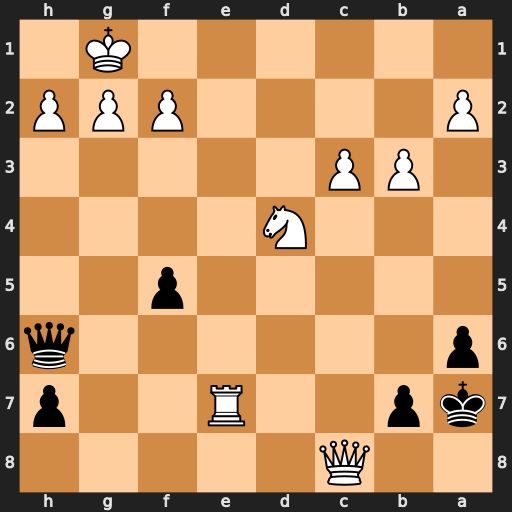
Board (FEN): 2Q5/kp2R2p/p6q/5p2/3N4/1PP5/P4PPP/6K1
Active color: b
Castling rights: -
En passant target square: -
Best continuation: Qc1+ Re1 Qxe1#